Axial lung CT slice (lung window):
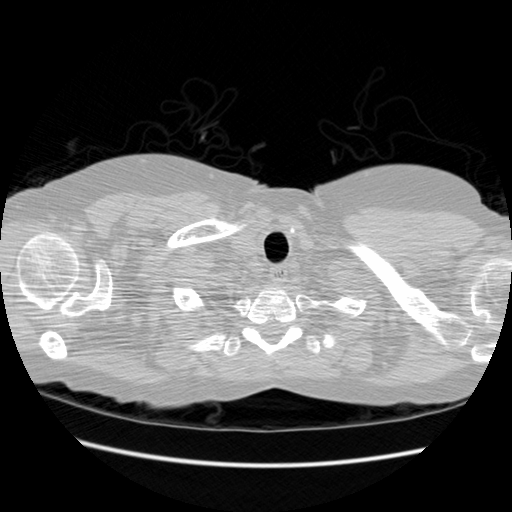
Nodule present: no